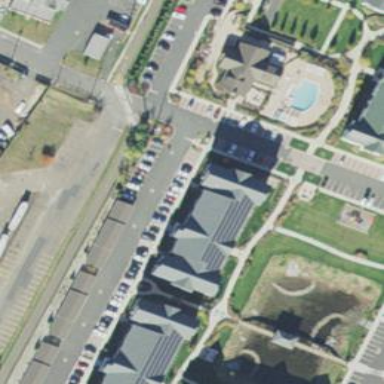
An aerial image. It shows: Image showing building with apartments.